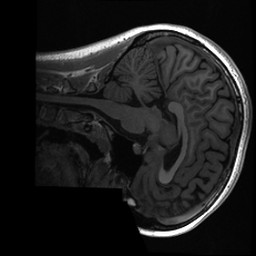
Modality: T1w
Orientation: sagittal
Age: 18
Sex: female